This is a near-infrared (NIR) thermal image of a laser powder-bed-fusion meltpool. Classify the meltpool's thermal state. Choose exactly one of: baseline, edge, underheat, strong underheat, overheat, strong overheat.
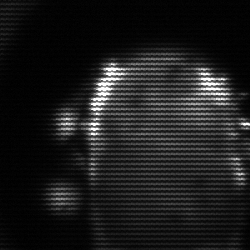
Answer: baseline